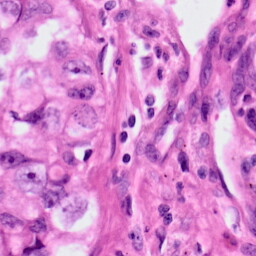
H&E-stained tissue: Lung